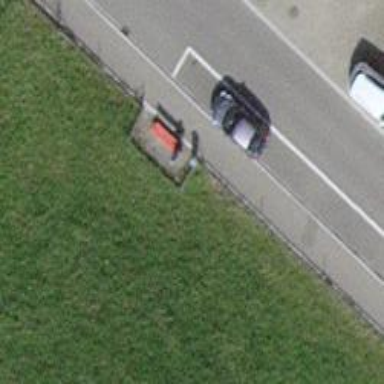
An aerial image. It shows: Red bench.